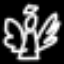
Label: angel